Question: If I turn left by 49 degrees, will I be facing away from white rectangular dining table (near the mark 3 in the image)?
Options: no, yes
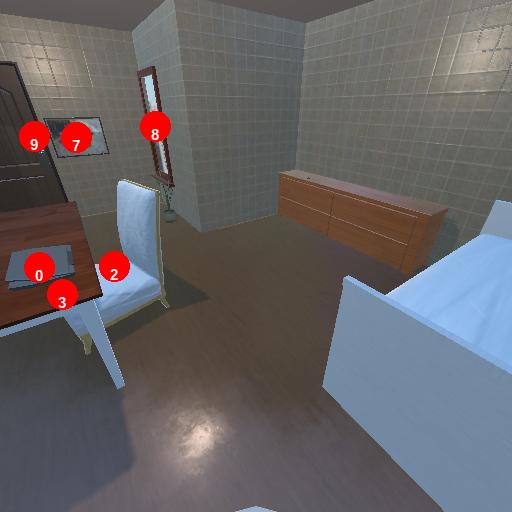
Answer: no